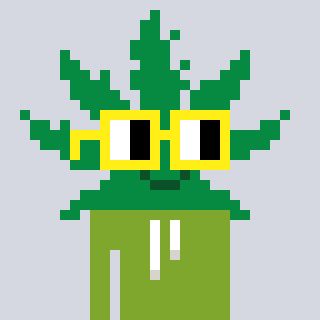
a pixel art character with square yellow glasses, a weed-shaped head and a slimegreen-colored body on a cool background